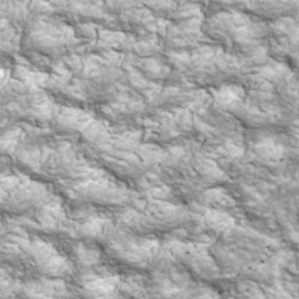
Label: non_frost